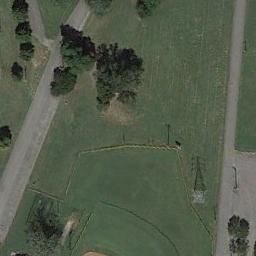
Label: meadow